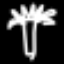
Label: palm tree